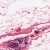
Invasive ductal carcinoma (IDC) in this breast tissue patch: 0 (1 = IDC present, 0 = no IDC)